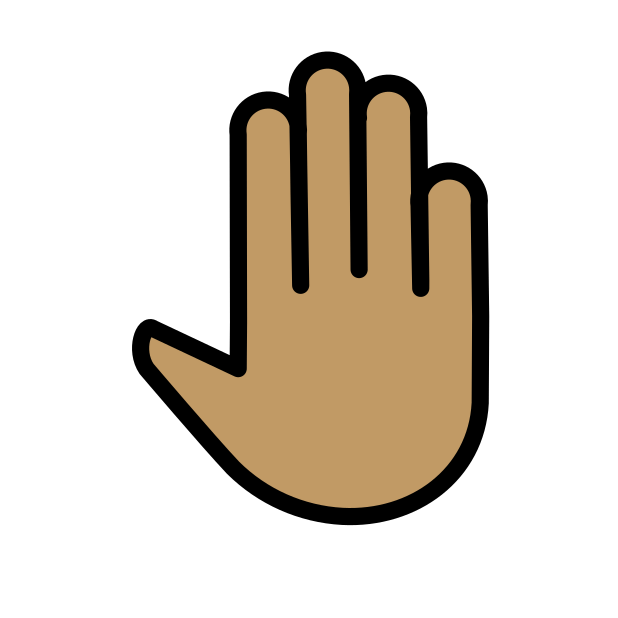
raised back of hand: medium skin tone